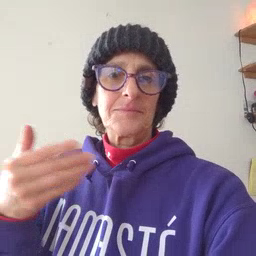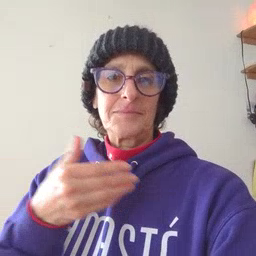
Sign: kitty